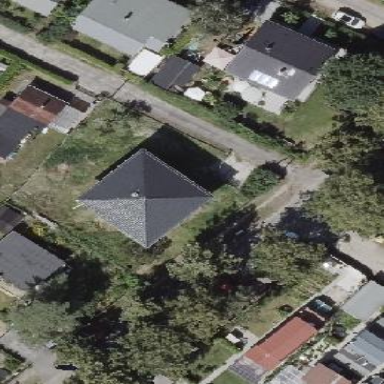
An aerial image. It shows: Detached building with pyramidal roof shape.